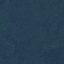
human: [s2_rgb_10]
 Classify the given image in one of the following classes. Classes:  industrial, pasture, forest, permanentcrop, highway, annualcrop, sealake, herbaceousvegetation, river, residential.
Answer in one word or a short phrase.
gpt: Forest